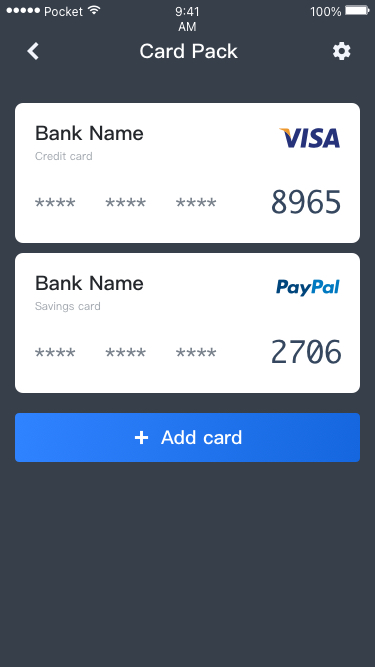
Text in this UI design:
Card Pack
Bank Name
Credit card
****
****
****
8965
Bank Name
Savings card
****
****
****
2706
Add card